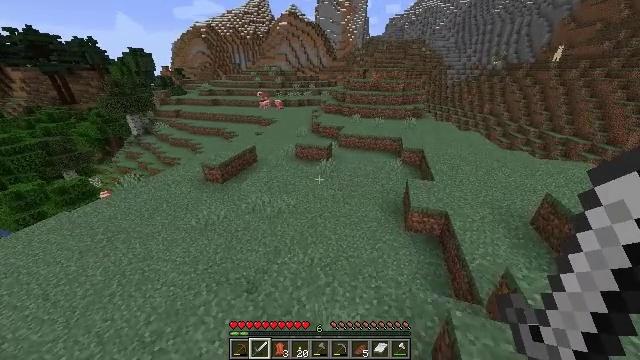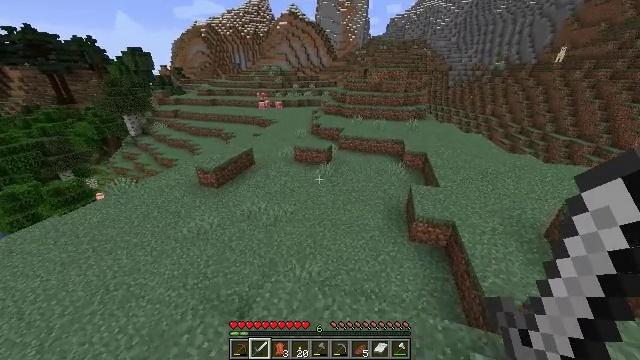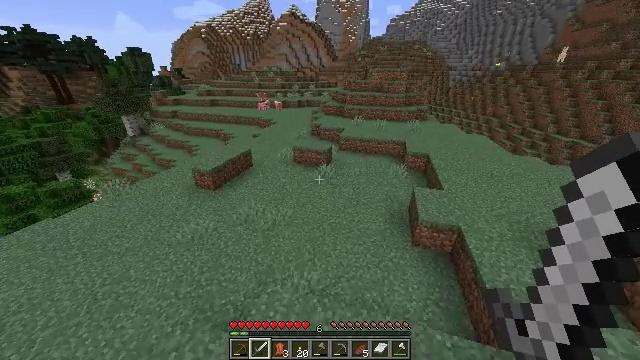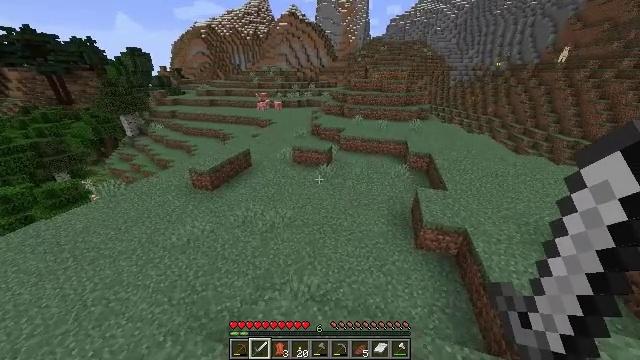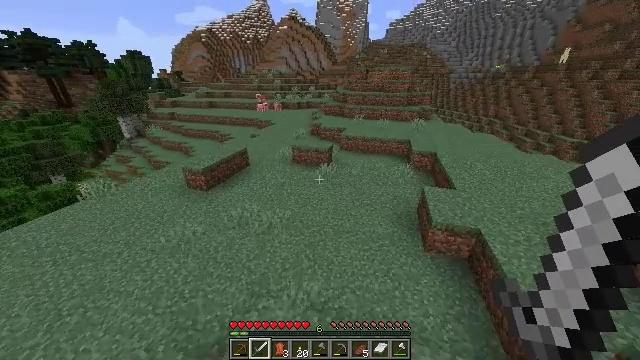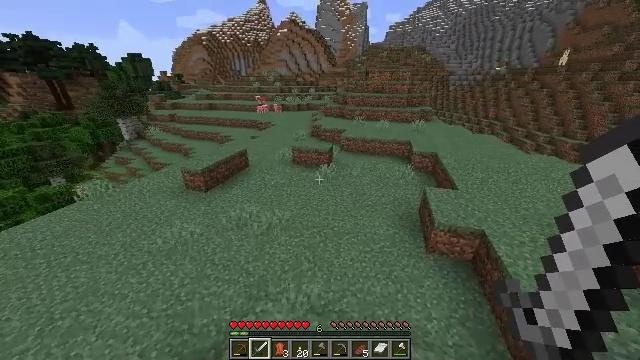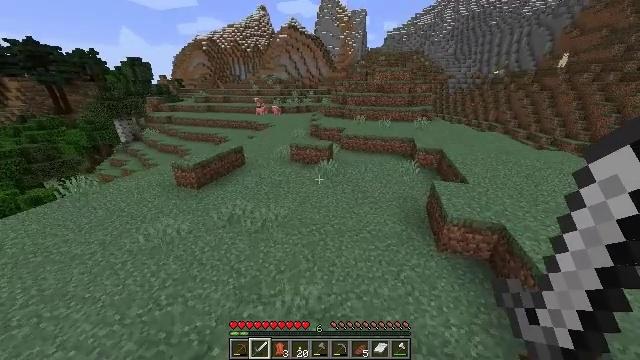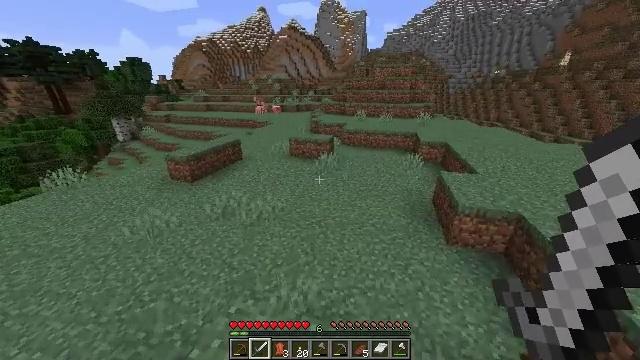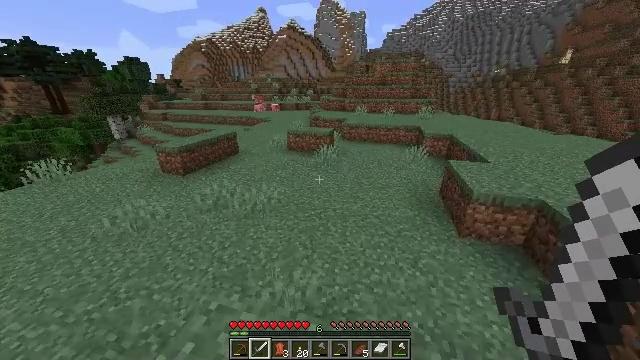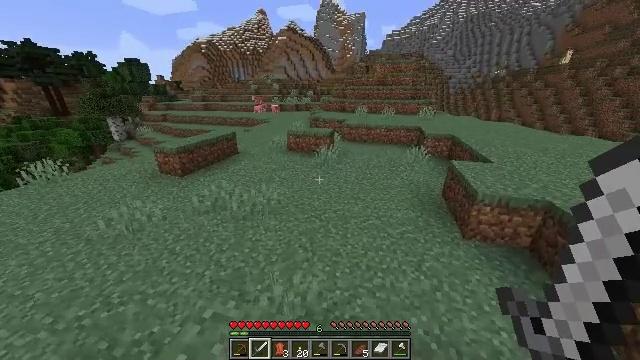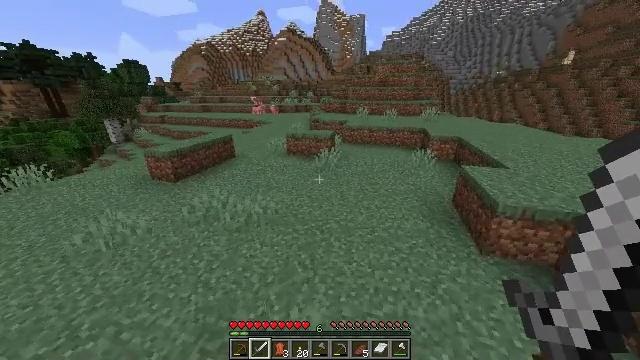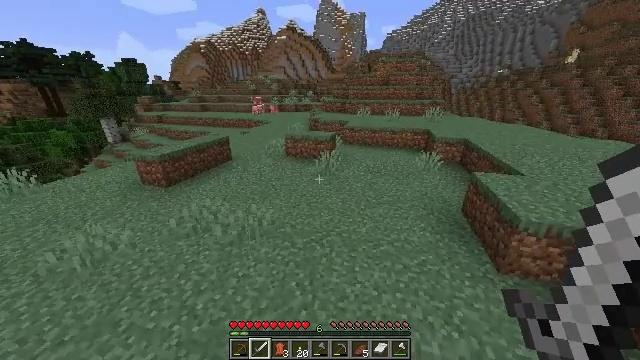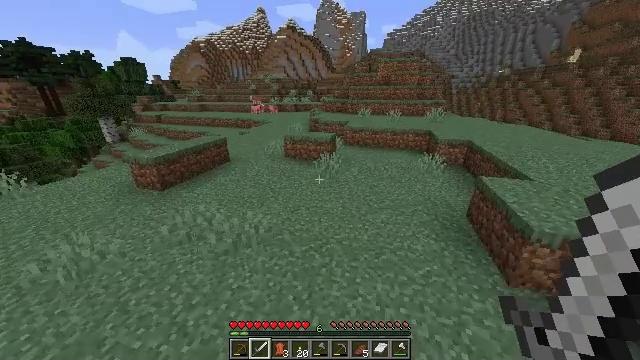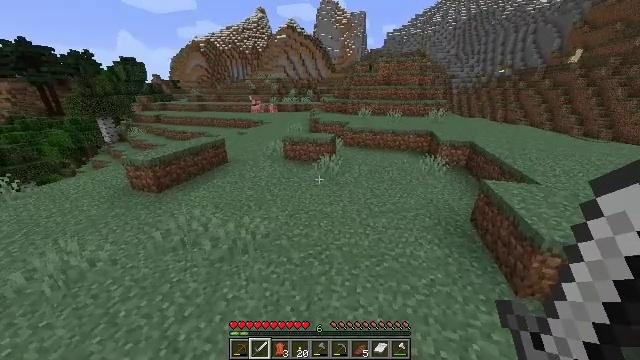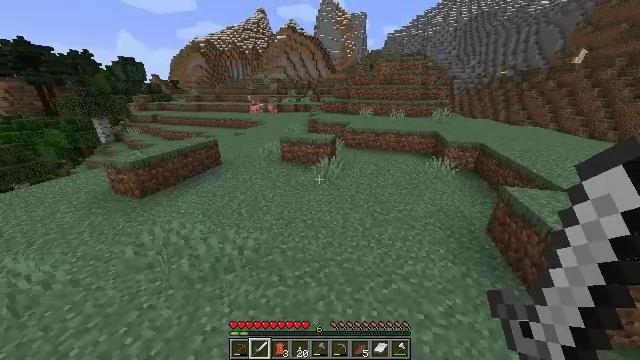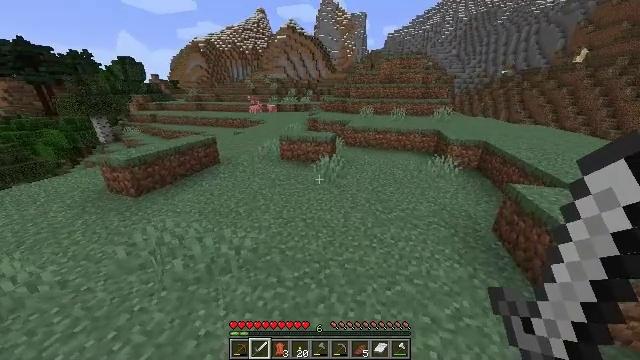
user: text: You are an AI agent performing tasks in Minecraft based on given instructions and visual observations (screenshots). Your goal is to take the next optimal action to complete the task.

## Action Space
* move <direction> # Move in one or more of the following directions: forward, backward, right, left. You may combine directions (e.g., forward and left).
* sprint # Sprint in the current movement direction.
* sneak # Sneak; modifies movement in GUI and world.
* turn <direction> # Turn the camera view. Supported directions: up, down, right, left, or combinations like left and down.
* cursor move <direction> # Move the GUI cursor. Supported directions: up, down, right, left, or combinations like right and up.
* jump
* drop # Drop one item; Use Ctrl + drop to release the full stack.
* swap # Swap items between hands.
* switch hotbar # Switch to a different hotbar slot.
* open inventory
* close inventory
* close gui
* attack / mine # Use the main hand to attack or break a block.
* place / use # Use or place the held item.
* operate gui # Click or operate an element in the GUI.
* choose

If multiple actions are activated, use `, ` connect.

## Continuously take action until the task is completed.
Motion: motion action
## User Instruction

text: Gather oak leaves by attacking.
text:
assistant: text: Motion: move forward, sprint
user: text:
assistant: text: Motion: move forward, sprint
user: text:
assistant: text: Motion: move forward, sprint
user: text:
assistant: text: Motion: move forward, sprint
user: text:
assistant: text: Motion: move forward, sprint
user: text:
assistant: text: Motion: move forward, sprint, turn up
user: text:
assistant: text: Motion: move forward, sprint
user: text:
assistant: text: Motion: move forward, sprint
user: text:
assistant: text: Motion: move forward, sprint
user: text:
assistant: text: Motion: move forward, sprint
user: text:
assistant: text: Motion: move forward, sprint
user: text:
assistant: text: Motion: move forward, sprint
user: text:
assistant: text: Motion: move forward, sprint
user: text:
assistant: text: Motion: move forward, sprint
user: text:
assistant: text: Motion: move forward, sprint
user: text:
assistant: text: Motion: move forward, sprint
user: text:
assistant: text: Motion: move forward, sprint, turn left
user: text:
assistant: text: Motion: move forward, sprint, turn left
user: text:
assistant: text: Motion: move forward, sprint, turn left
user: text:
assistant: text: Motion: move forward, sprint, turn left
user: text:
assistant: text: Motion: move forward, sprint
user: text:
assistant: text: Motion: move forward, sprint, turn left
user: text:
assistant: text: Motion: move forward, sprint, turn left
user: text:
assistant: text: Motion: move forward, sprint, turn left
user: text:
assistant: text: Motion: move forward, sprint, turn left
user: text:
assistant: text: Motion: move forward, sprint
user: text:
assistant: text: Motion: move forward, sprint
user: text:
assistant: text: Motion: move forward, sprint, turn left
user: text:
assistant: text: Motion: move forward, sprint
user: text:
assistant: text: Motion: move forward, sprint